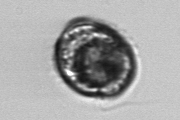
Label: Proterythropsis